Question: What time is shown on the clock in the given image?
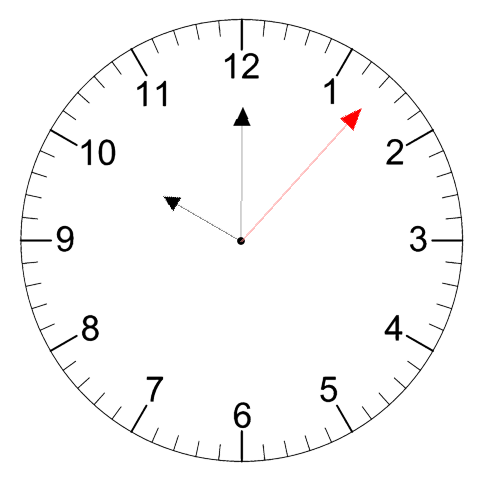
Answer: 10:00:07